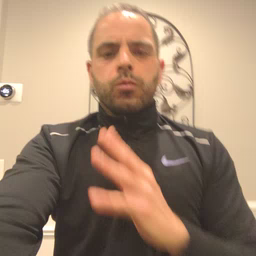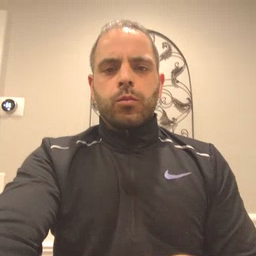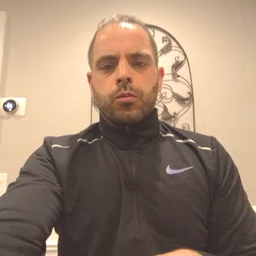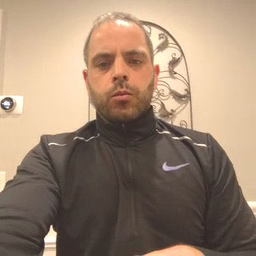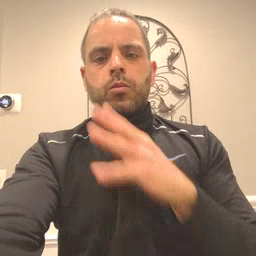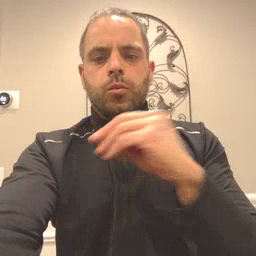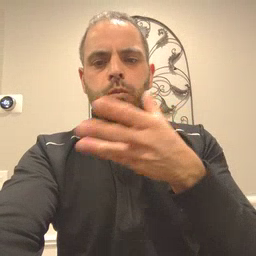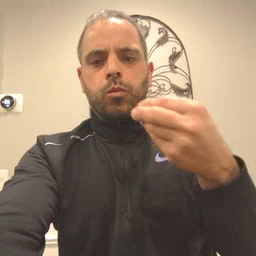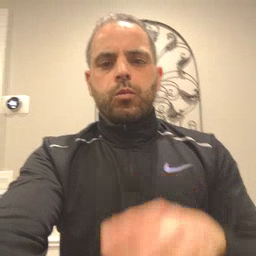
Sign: story